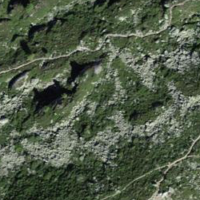
EUNIS habitat code: 43
Species observed at this site:
Xanthandrus comtus
Anthus spinoletta